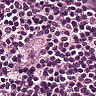
Metastatic tissue present: no